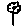
Label: flower